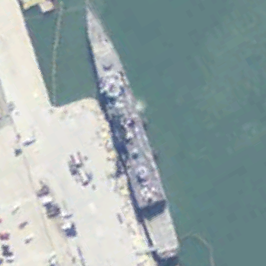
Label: Ticonderoga-class_cruiser